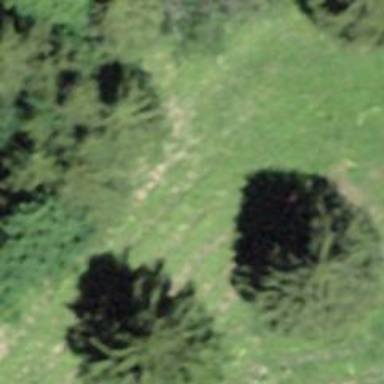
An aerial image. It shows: Needle-leaved tree in its natural environment.